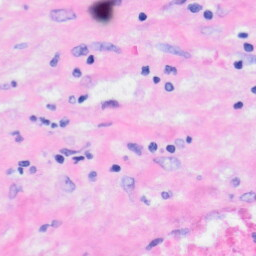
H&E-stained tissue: Liver